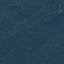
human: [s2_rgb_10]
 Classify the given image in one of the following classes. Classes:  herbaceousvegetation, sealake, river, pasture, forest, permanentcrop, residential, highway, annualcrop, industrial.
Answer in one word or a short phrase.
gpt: Forest